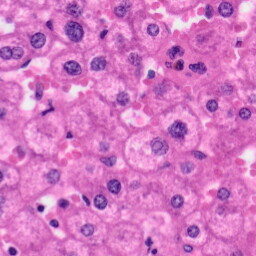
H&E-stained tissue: Liver